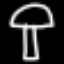
Label: mushroom